Aerial crown-view tile of a tropical tree (Barro Colorado Island, Panama), acquired 20241216:
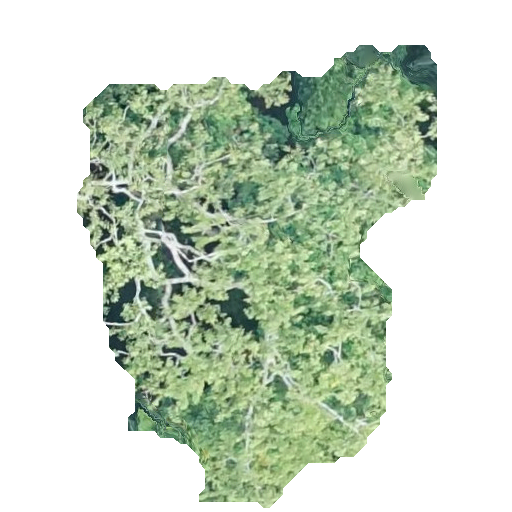
Species: Trichilia tuberculata
GBIF accepted scientific name: Trichilia tuberculata
Crown area: 166.655 m²